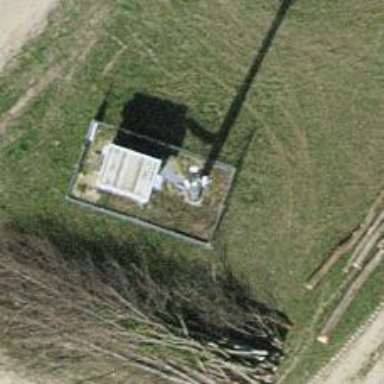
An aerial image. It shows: Antenna.